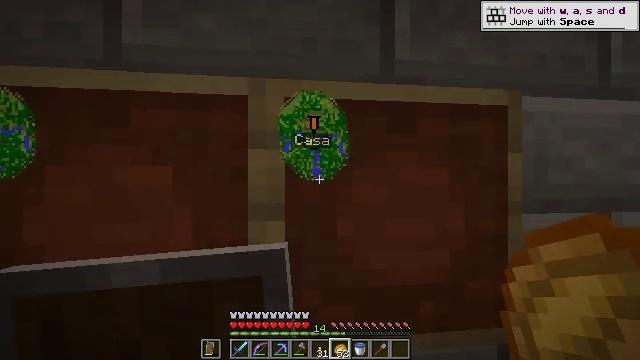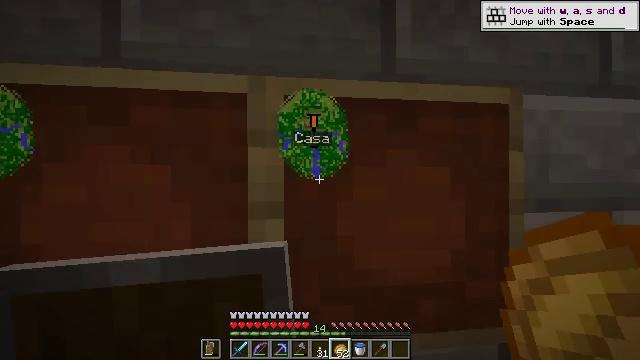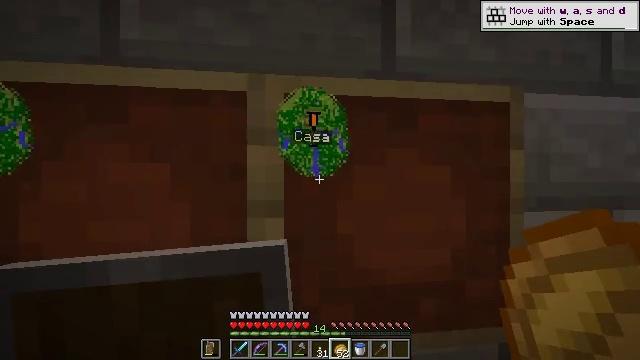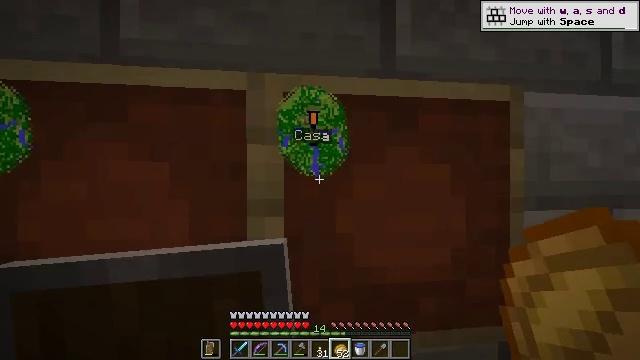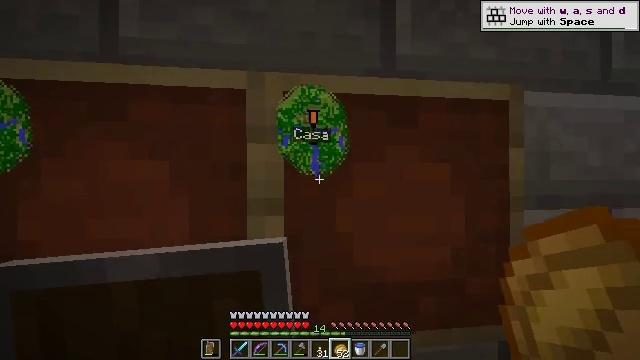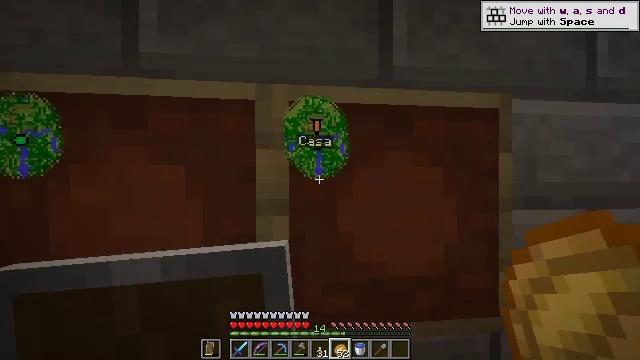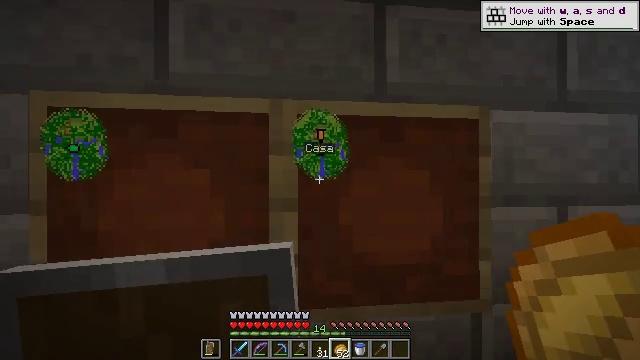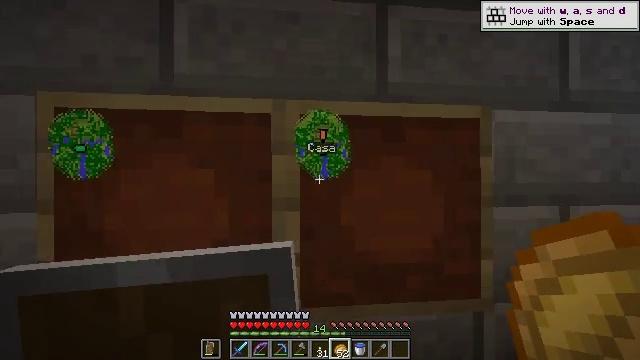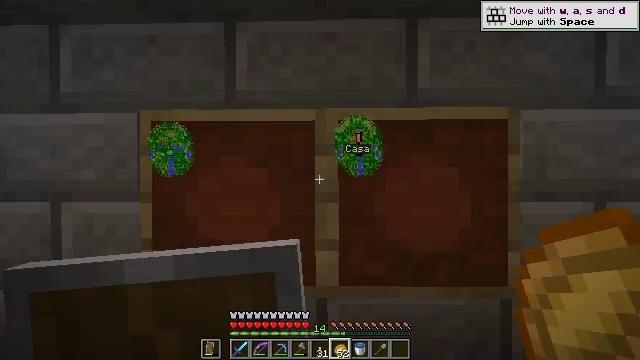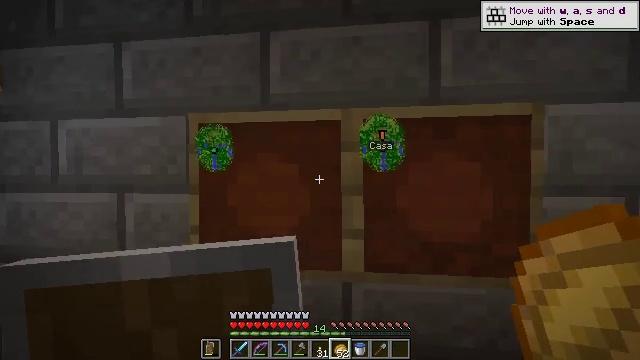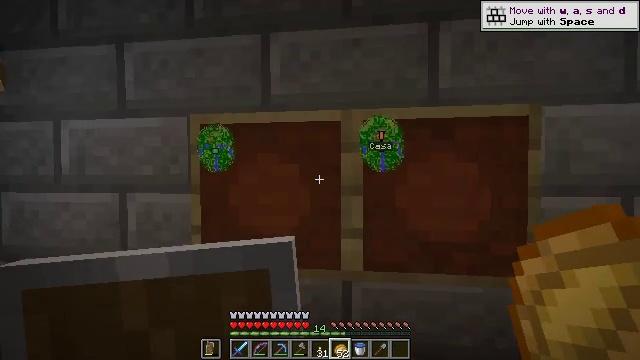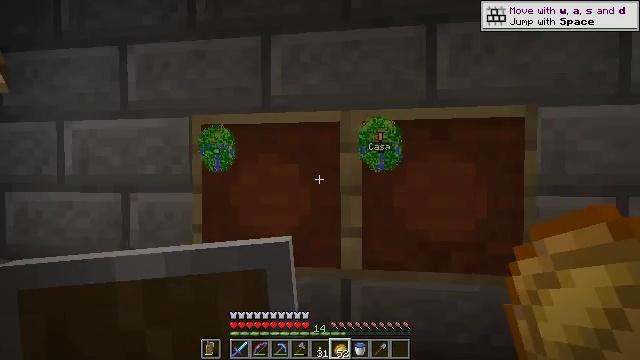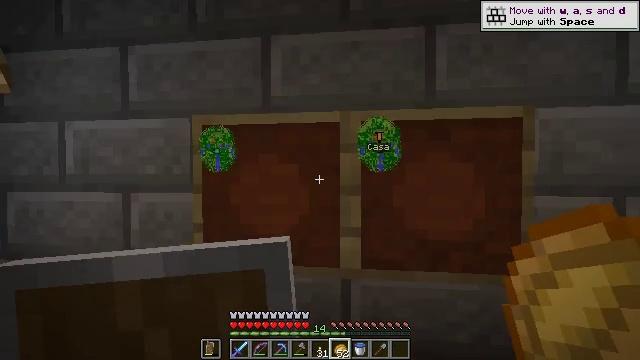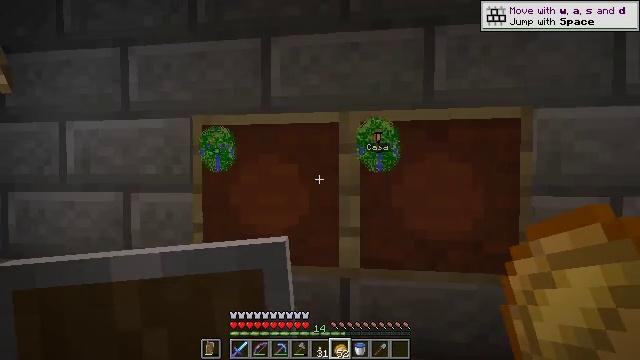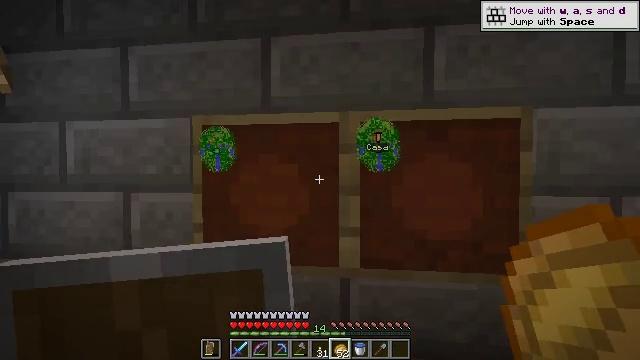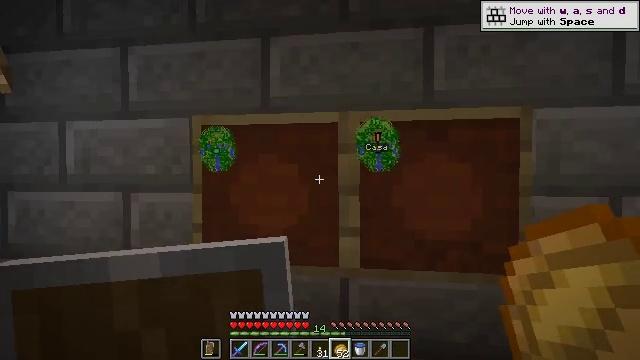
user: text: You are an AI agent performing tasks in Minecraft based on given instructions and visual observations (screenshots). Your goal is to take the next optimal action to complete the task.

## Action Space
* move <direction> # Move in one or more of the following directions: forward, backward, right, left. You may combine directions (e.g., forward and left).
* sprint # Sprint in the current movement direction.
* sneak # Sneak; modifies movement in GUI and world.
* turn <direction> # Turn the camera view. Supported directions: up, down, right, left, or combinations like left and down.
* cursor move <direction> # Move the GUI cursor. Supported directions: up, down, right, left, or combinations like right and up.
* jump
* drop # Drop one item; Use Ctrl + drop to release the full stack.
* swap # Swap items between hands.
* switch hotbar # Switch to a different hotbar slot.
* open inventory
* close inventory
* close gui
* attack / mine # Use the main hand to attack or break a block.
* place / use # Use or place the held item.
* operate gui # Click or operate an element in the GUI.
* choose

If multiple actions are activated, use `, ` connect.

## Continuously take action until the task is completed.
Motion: motion action
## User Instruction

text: Harvest potatoes.
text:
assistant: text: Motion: no_op
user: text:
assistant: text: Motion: no_op
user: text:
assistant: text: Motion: no_op
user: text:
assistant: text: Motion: no_op
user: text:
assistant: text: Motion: move back
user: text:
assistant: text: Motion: move back
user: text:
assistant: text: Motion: move back
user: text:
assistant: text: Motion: turn left
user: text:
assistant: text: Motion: turn left
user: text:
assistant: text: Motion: no_op
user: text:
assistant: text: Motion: no_op
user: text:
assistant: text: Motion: no_op
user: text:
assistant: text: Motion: no_op
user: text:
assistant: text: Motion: no_op
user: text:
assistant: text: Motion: no_op
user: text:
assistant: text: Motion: move forward and move right, turn right
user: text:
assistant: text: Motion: move forward and move right, turn right
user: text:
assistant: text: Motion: move forward and move right, turn up
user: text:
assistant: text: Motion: no_op
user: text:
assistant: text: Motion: turn left
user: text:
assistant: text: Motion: turn left
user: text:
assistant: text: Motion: turn left and down
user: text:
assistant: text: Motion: no_op
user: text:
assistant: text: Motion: no_op
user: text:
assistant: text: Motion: no_op
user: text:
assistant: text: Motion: turn left
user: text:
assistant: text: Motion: turn left
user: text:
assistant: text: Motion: no_op
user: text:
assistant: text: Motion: no_op
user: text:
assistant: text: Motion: no_op